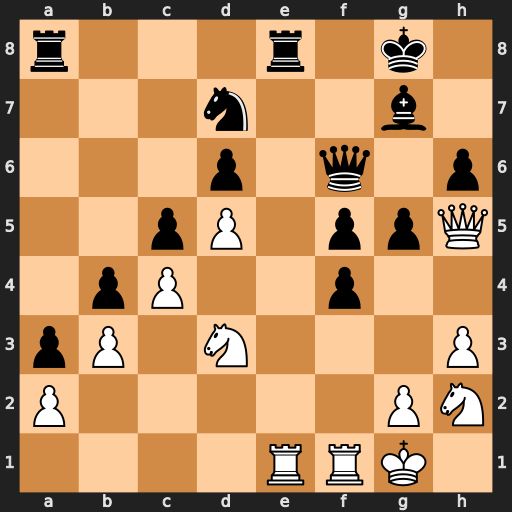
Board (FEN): r3r1k1/3n2b1/3p1q1p/2pP1ppQ/1pP2p2/pP1N3P/P5PN/4RRK1
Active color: w
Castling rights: -
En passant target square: -
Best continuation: Rxe8+ Rxe8 Qxe8+